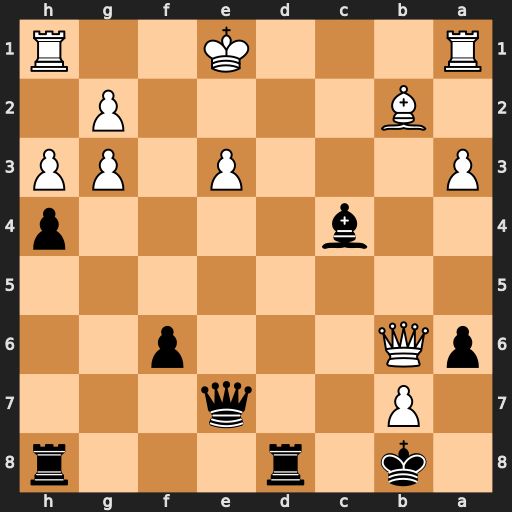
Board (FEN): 1k1r3r/1P2q3/pQ3p2/8/2b4p/P3P1PP/1B4P1/R3K2R
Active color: b
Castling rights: KQ
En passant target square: -
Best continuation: Rd6 Qc5 Rd1+ Rxd1 Qxc5